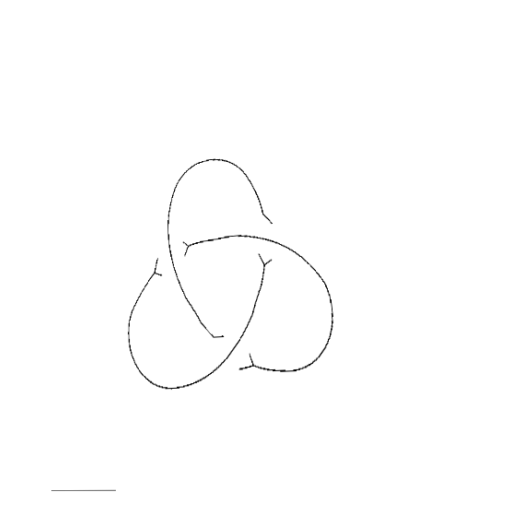
Crossing number: 3